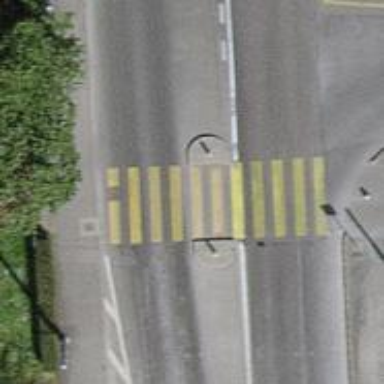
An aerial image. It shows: Uncontrolled road crossing with pedestrian island.